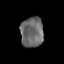
Tissue: prostate
Cell type: T cells
Senescence score: 0.3403
Nuclear area (px): 672
Mean DAPI intensity: 105.932